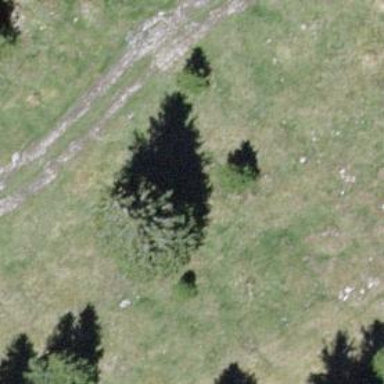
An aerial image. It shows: Needle-leaved tree in nature.